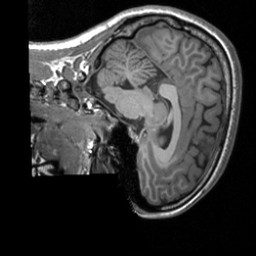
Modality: T1w
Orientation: sagittal
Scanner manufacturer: siemens
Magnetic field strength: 3 T
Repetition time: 1.9 s
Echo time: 0.00226 s